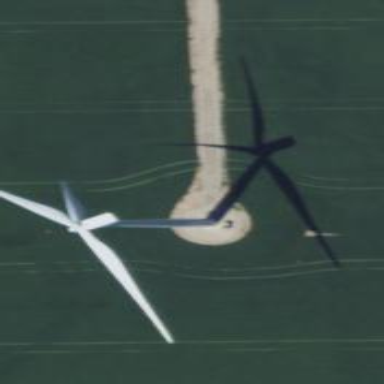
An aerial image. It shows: Industrial building with wind generator. The generator is horizontal axis wind turbine.